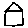
Label: house